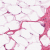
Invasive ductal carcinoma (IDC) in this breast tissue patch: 0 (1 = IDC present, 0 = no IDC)